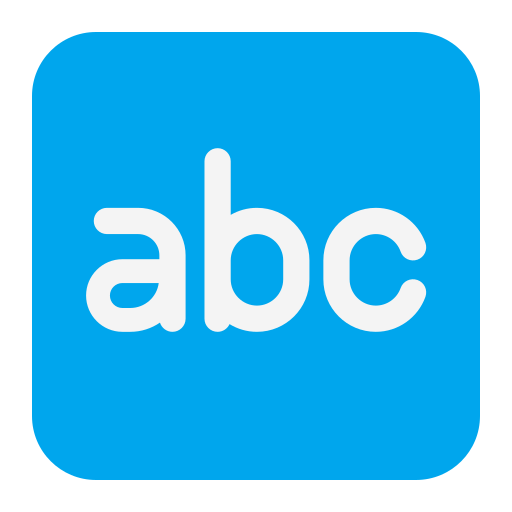
input latin letters flat